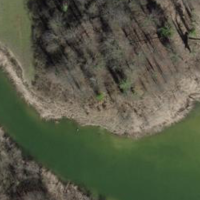
EUNIS habitat code: 41
Species observed at this site:
Pseudochorthippus parallelus
Pholidoptera griseoaptera
Gomphocerippus rufus